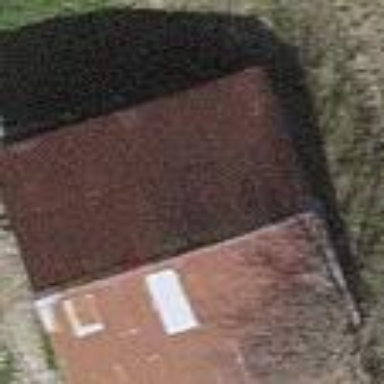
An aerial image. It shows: Farm building.